Question: I've disabled streetview controls like so:
'''
var mapOptions = {
zoom: 16,
center: myCenter,
streetViewControl:false
};
var map = new google.maps.Map(
document.getElementById("map"),
mapOptions
);
'''
Which takes the streetview control off of the map BUT if you click on a point of interest with a panoramic image / link to streetview then click that image you are again taken into streetview mode.
I want to keep my points of interest but I want to disable maps from going into streetview mode. Is this possible?

# Solution
Using the answer below I added a few more items:
'''
.gm-rev, .gm-sv-label{display:none;}
.gm-iw, .gm-sm, .gm-wsv{pointer-events:none;}
'''
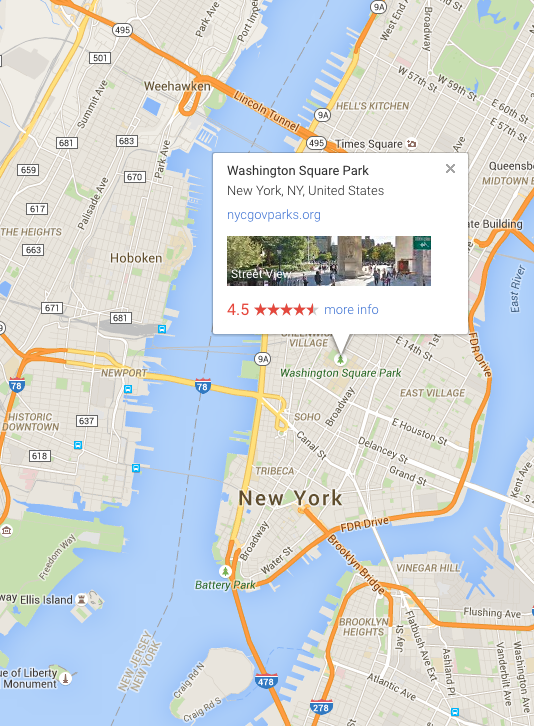
Answer: 2 possible options(there may be more):
1. prevent the streetView from being visible: google.maps.event.addListener(map.getStreetView(), 'visible_changed', function(){
if(this.getVisible()){this.setVisible(false)}
});
2. try to make the streetview-link in the infowindow un-clickable .gm-sv-label{display:none;}
.gm-wsv{pointer-events:none;}
I would suggest to use both options together, because the 2nd option may fail in the future(the classNames may change)